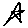
Label: star